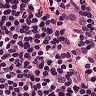
Metastatic tissue present: no